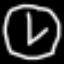
Label: clock